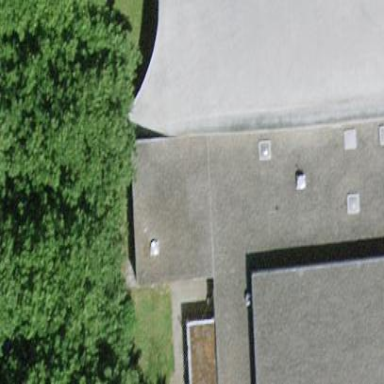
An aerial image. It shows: Sports centre building.